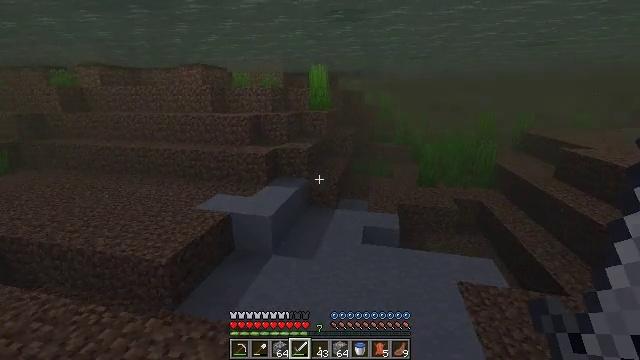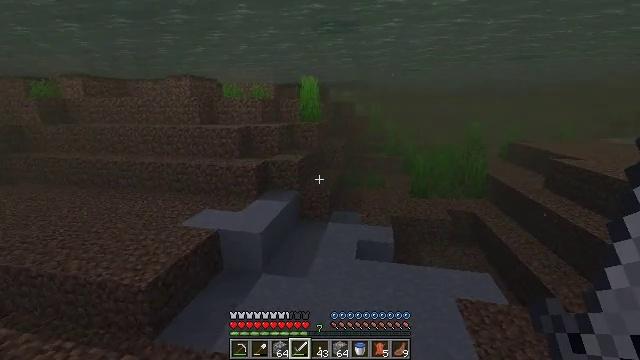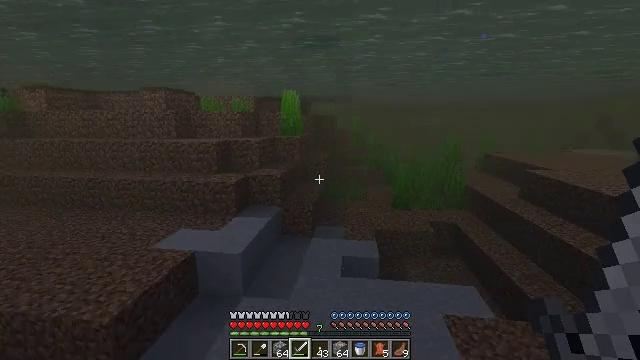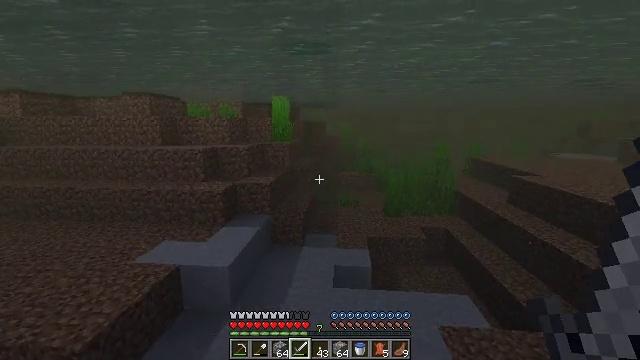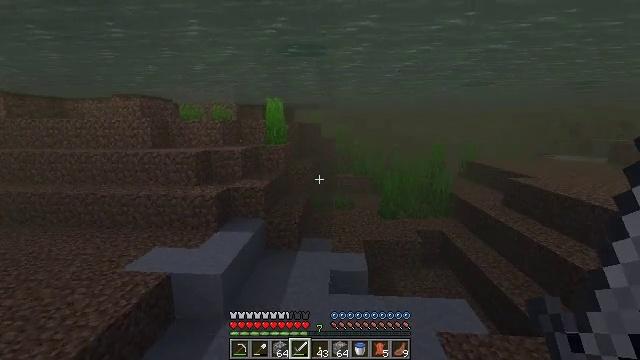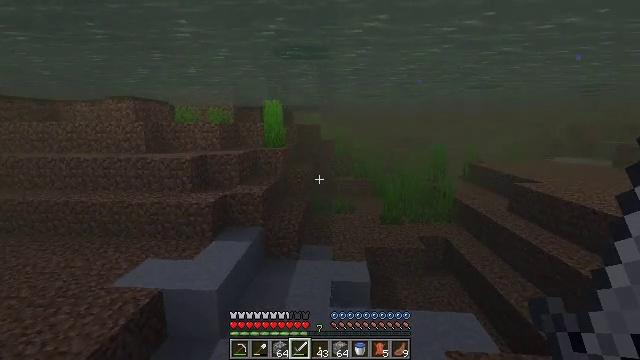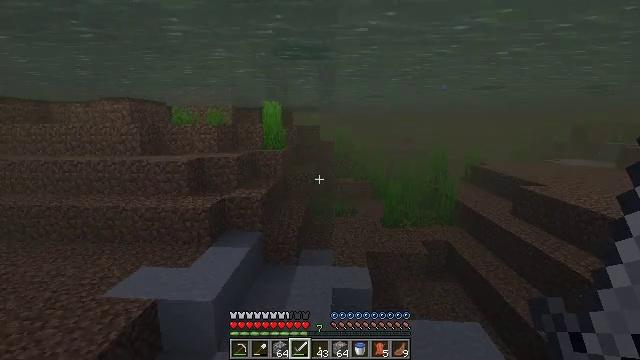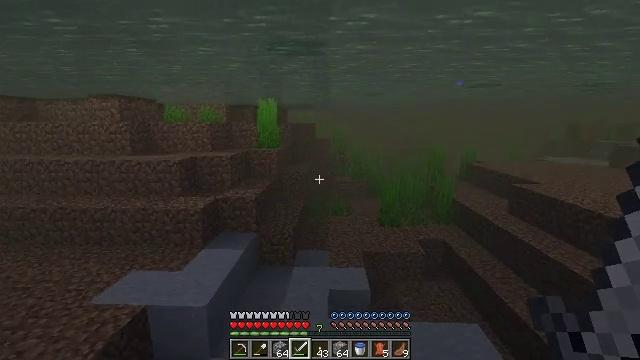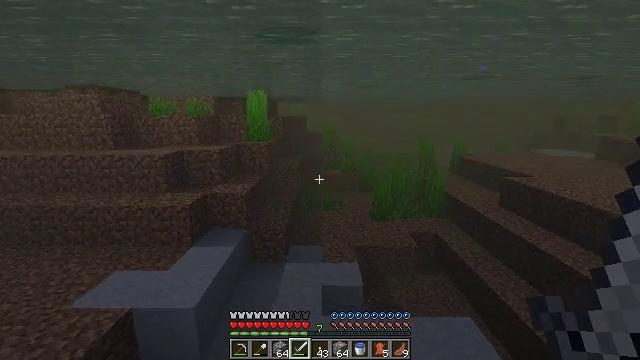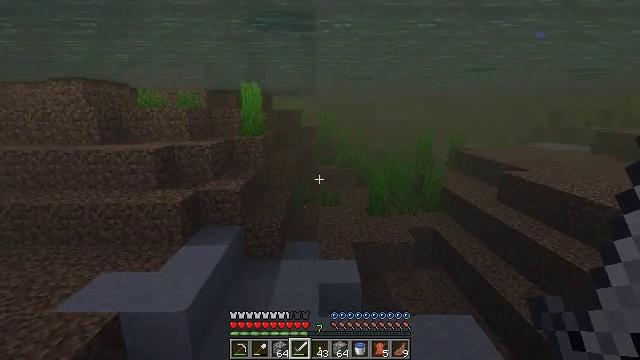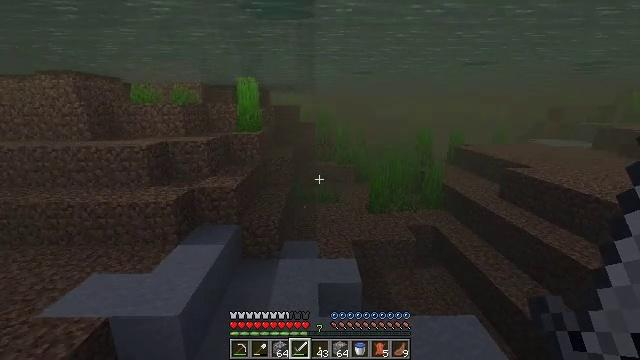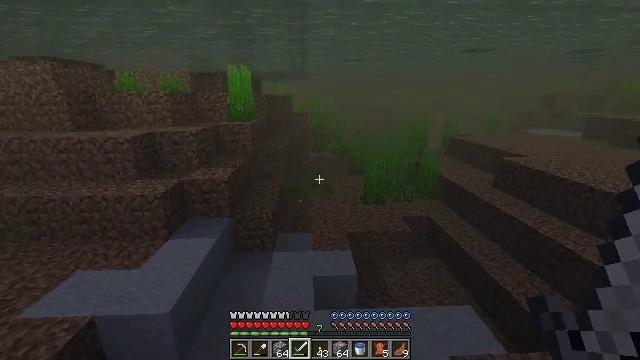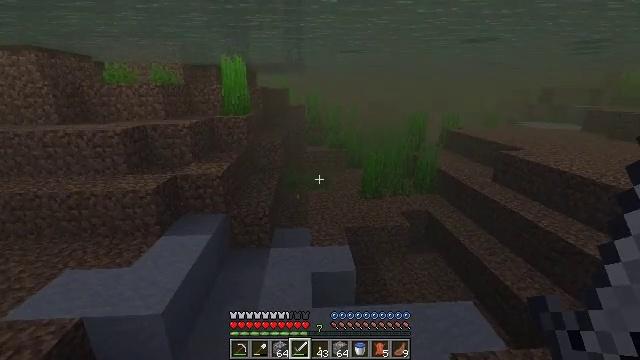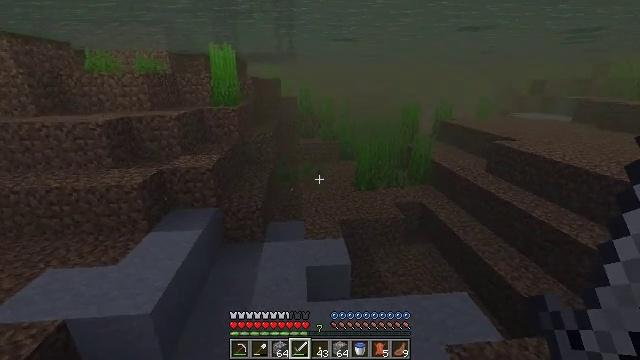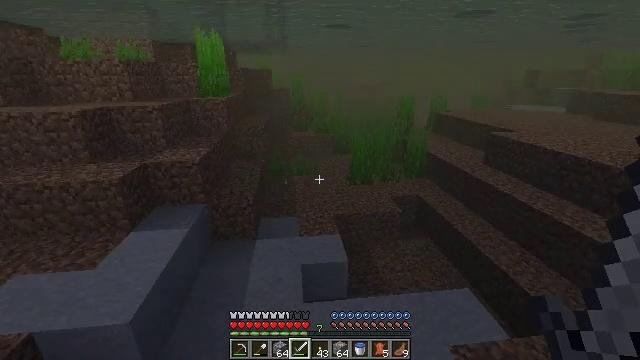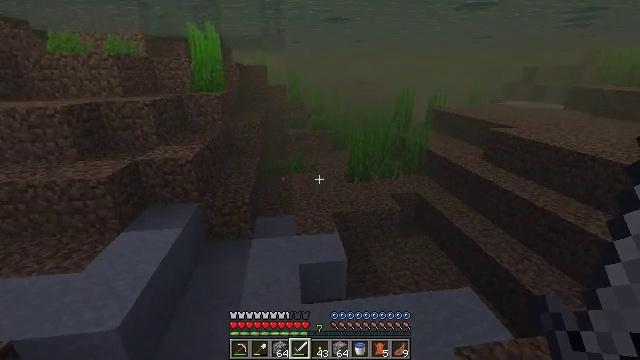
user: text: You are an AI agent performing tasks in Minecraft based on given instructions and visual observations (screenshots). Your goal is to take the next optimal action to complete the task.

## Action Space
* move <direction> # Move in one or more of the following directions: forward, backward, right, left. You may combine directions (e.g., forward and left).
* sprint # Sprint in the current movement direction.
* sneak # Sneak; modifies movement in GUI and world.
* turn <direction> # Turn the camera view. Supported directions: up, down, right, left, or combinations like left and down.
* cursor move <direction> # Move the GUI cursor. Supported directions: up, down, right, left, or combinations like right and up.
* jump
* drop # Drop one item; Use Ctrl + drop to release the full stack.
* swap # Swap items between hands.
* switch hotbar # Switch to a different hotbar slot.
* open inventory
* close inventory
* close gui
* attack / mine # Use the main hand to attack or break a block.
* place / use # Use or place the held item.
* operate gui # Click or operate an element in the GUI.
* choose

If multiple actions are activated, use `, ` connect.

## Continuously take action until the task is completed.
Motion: motion action
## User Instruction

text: Mine tall seagrass from underwater.
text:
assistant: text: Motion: move forward, sprint, turn right and up, jump
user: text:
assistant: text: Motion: move forward, sprint, turn right and up, jump
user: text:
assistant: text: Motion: move forward, sprint, turn right and up, jump
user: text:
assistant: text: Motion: move forward, sprint, turn right, jump
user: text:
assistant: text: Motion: move forward, sprint, jump
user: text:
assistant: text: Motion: move forward, sprint
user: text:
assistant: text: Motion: move forward, sprint, turn right
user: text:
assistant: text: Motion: move forward, sprint, turn right and down
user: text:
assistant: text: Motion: move forward, sprint, turn right and down
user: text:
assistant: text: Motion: move forward, sprint
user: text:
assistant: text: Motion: move forward, sprint, turn right and down
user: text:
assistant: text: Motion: move forward, sprint, turn down
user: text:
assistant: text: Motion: move forward, sprint, turn right and down
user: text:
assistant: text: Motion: move forward, sprint, turn right and down
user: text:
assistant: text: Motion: move forward, sprint
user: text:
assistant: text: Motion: move forward, sprint, turn right
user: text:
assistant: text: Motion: move forward, sprint, turn right
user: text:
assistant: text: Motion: move forward, sprint
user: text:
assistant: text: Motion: move forward, sprint, turn up
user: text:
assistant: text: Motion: move forward, sprint, turn up
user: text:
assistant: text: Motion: move forward, sprint, turn right and up
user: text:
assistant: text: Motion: move forward, sprint, turn right and up
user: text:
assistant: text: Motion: move forward, sprint, turn right and up
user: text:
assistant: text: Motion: move forward, sprint, turn right and up
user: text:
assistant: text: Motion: move forward, sprint, turn right and up
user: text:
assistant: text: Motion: move forward, sprint, turn right and up
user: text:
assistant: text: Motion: move forward, sprint, turn right and up
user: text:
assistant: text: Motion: move forward, sprint, turn right and up
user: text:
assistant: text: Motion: move forward, sprint, turn up
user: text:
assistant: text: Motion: move forward, sprint, turn down